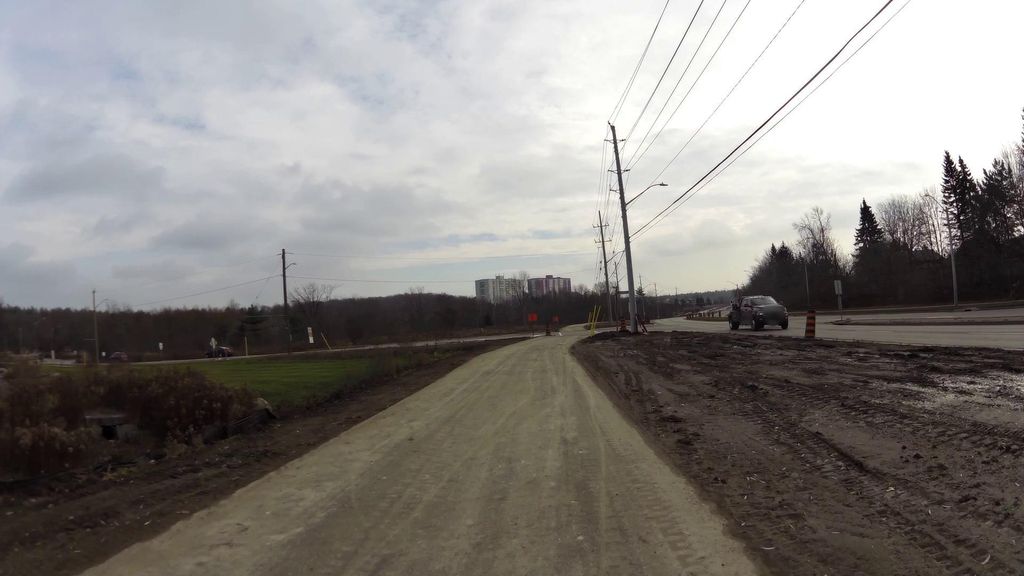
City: kitchener-waterloo